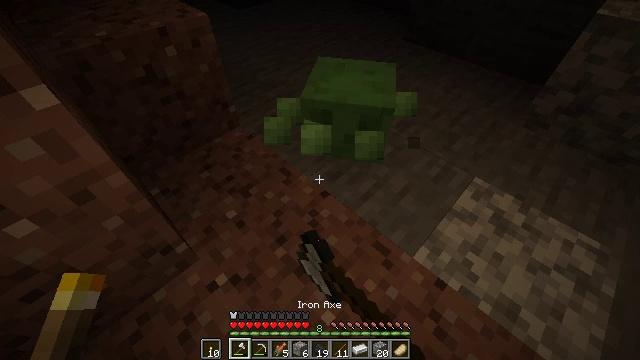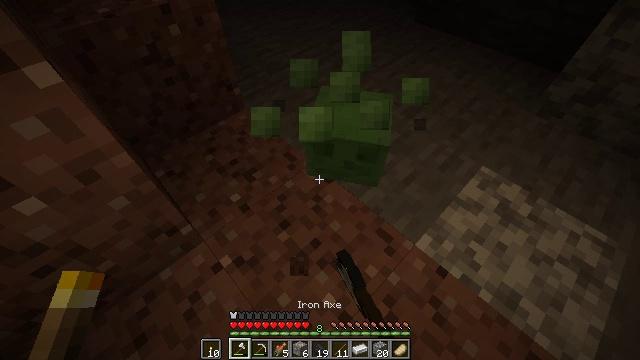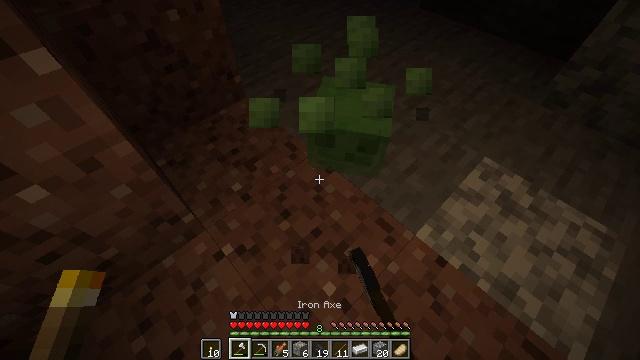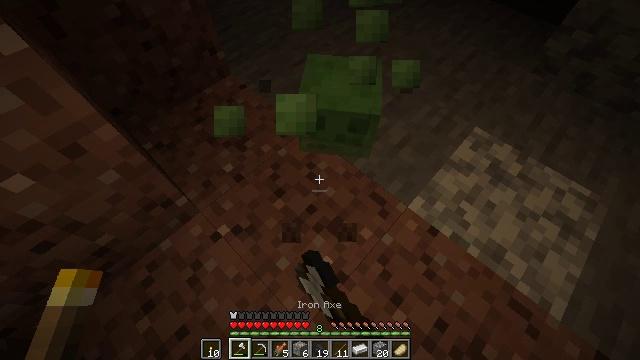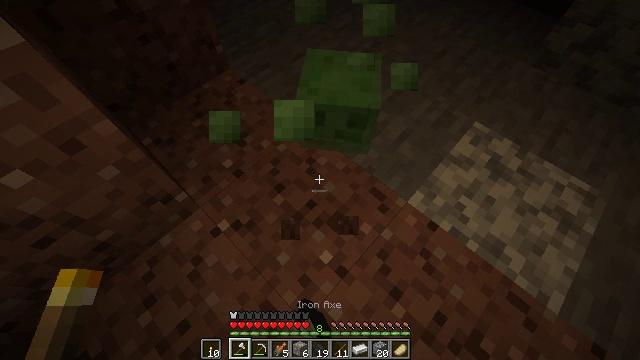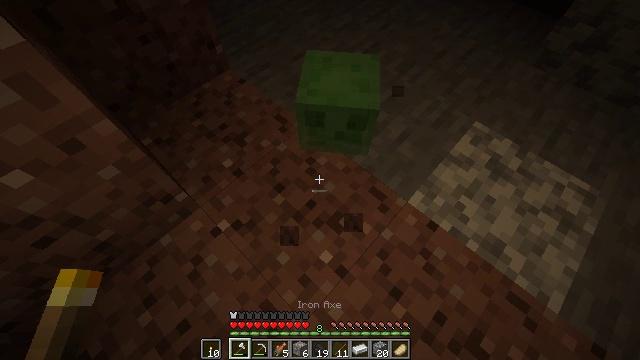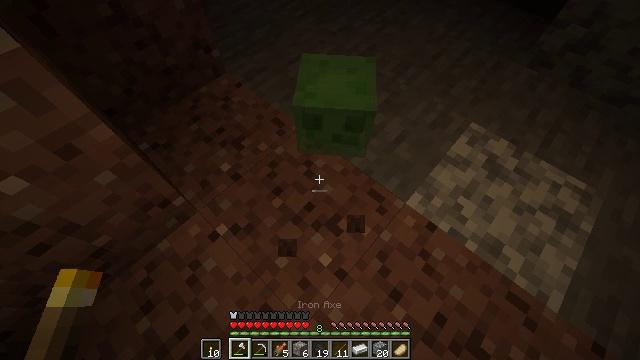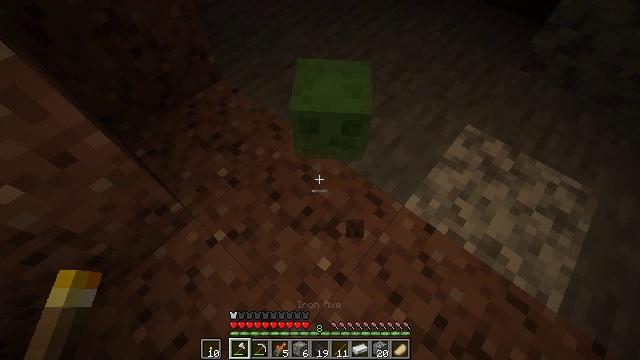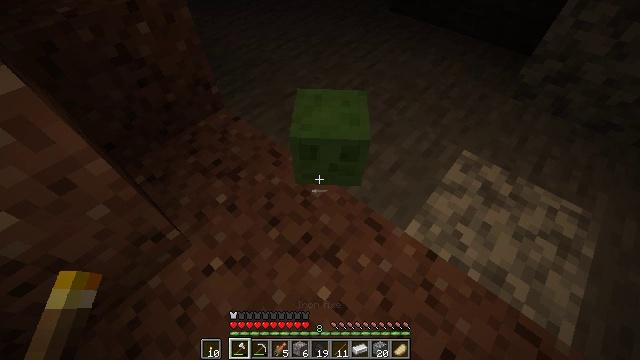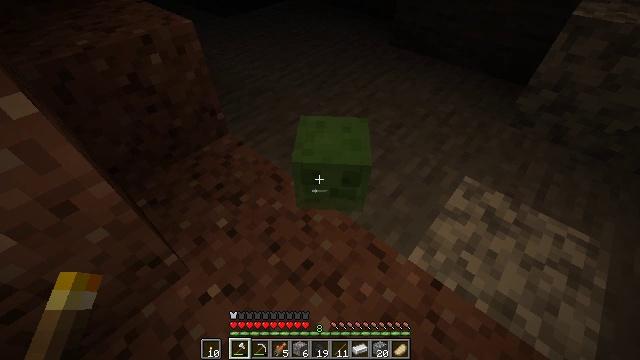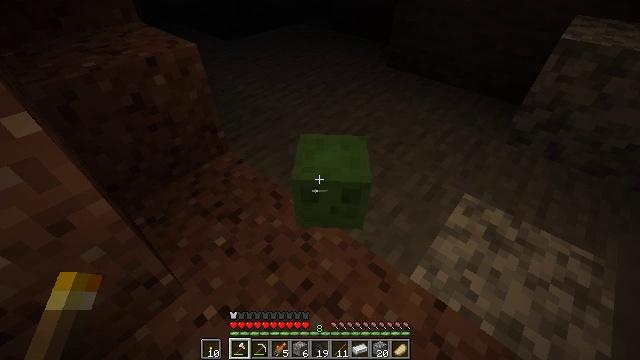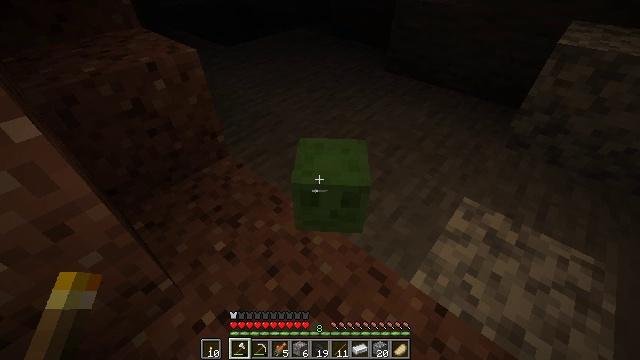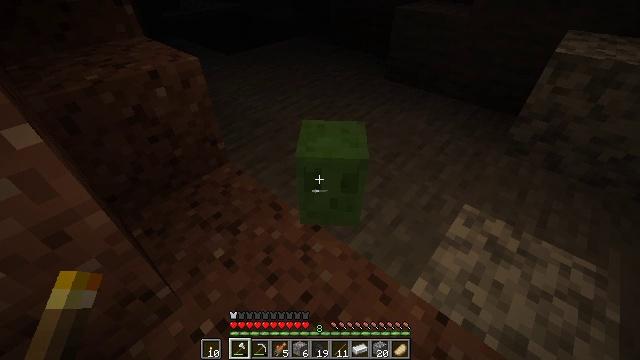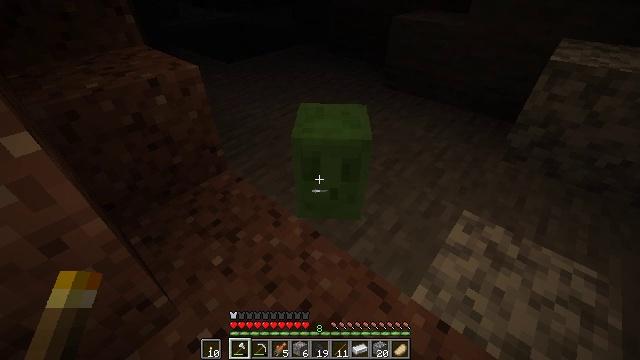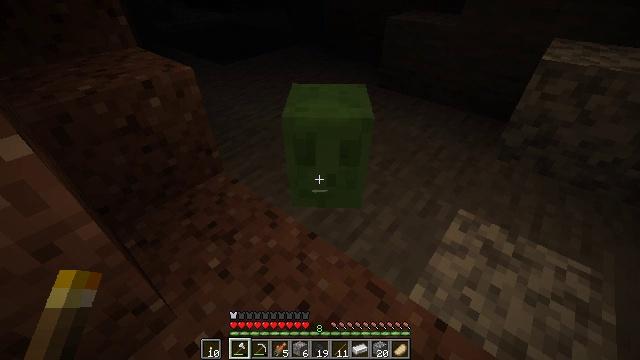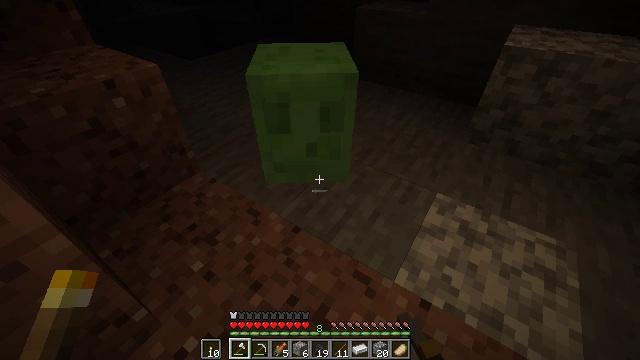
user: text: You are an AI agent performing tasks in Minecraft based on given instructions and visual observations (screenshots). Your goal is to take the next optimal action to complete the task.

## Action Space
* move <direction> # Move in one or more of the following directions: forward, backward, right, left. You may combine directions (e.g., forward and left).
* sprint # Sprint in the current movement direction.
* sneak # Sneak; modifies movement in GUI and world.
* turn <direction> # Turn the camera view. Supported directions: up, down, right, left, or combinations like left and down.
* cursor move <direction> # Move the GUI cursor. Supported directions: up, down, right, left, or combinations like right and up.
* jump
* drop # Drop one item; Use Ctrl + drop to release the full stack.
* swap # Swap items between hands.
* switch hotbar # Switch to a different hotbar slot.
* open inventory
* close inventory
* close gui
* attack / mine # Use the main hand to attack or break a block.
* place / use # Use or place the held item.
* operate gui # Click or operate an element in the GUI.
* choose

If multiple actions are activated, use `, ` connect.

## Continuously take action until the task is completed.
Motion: motion action
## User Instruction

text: Kill the slime.
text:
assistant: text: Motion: turn left and down, attack / mine
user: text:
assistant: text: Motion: turn down, attack / mine
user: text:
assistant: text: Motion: turn right and down
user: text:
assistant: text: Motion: turn down
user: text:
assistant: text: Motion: no_op
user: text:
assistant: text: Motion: no_op
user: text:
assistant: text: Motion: turn right
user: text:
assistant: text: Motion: turn up
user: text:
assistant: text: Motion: turn up
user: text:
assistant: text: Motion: turn up
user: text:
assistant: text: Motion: no_op
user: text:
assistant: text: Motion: turn up
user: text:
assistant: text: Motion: turn up
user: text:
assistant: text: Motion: turn right, attack / mine
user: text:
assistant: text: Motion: turn right and down, attack / mine
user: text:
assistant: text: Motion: attack / mine
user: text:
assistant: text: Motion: no_op
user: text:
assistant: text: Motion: no_op
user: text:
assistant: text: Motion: no_op